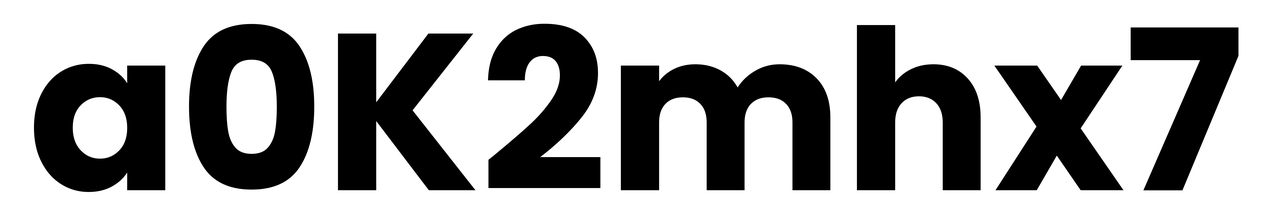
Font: Poppins-Bold